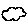
Label: cloud